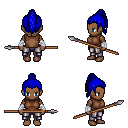
a pixel art fantasy rpg character, female body template, human, dark skin, brown sleeveless shirt, metal pants, blue long topknot hairstyle, white cloth bandages, spear, four views (front, back, left, right), 2x2 character sprite sheet, small pixel art, hard edges, no anti-aliasing